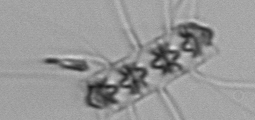
Label: Chaetoceros_didymus